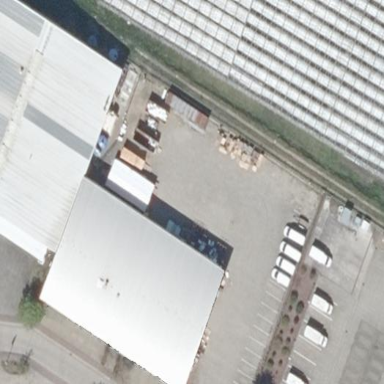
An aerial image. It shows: Industrial building.